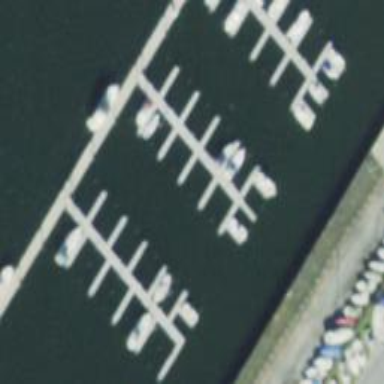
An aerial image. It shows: Pier with mooring facilities.